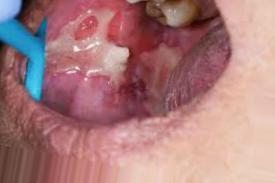
Condition: Mouth Ulcer